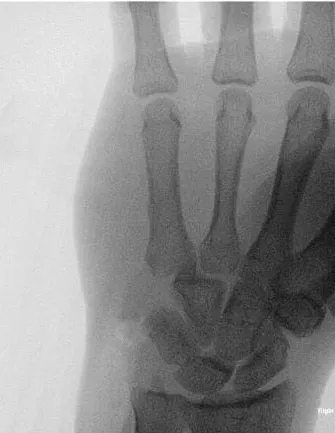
(b) X-ray (lateral view) of the right hand after complete excision and removal of the comminuted pisiform.
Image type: radiology (x_ray)